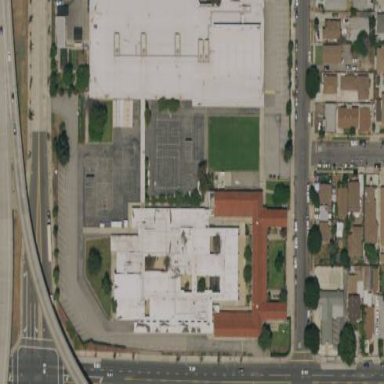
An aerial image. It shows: School.